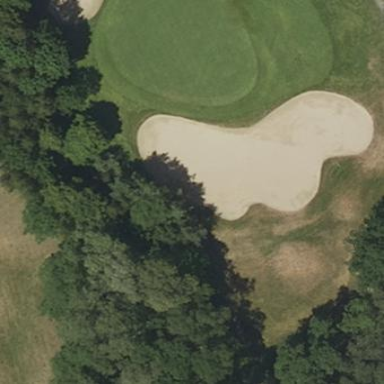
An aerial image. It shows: Bunker on golf course.